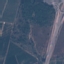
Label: Highway